Aerial crown-view tile of a tropical tree (Barro Colorado Island, Panama), acquired 20250414:
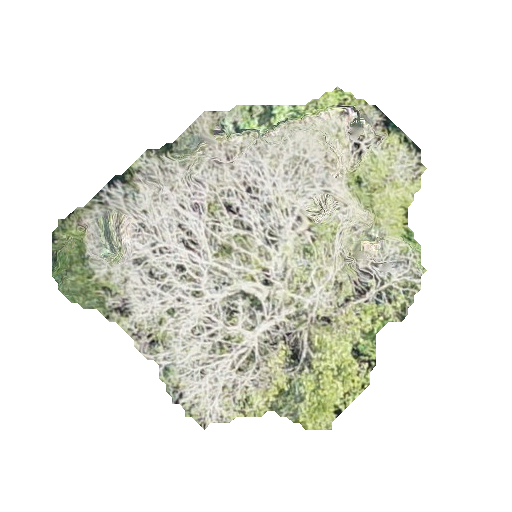
Species: Handroanthus guayacan
GBIF accepted scientific name: Handroanthus guayacan
Crown area: 129.352 m²